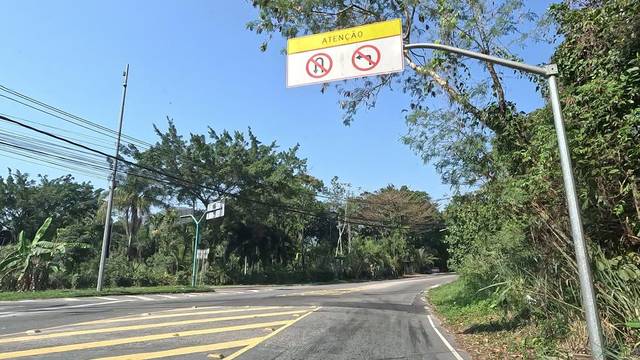
Region: Brazil
Coordinates: -23.011, -43.519